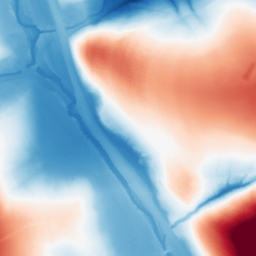
Category: morphological
Decomposition family: tophat_combined
Decomposition parameters: size: 100
Upsampling method: quintic
Upsampling parameters: scale: 4
Upsampling scale: 4